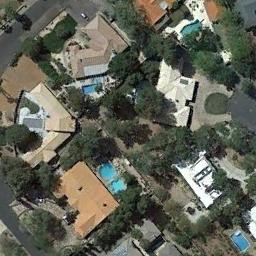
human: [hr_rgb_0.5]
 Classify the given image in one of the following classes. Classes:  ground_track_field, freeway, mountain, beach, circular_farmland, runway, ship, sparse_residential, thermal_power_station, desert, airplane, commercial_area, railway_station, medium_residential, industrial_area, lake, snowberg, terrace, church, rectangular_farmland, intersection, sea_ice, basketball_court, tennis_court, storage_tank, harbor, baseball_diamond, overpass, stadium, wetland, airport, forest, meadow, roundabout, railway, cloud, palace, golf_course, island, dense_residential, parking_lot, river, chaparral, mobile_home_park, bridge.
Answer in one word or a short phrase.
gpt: medium_residential